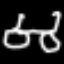
Label: leaf